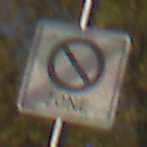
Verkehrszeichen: EndeEingeschraenktesHalteverbotZone
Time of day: SunriseSunset
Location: Outdoor (Urban)
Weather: PartlyCloudy
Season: Autumn
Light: Natural